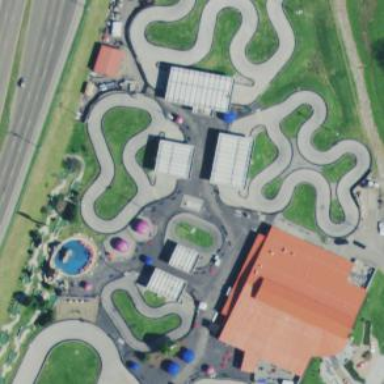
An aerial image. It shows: Karting raceway for sports activities.